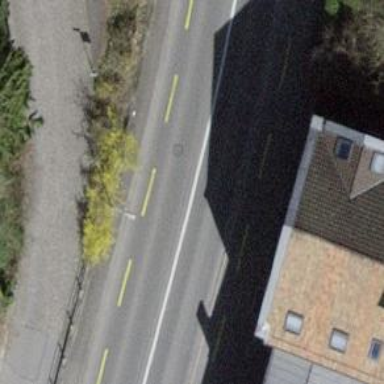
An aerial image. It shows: Secondary road with asphalt surface. It has designated cycle lane on the left side.